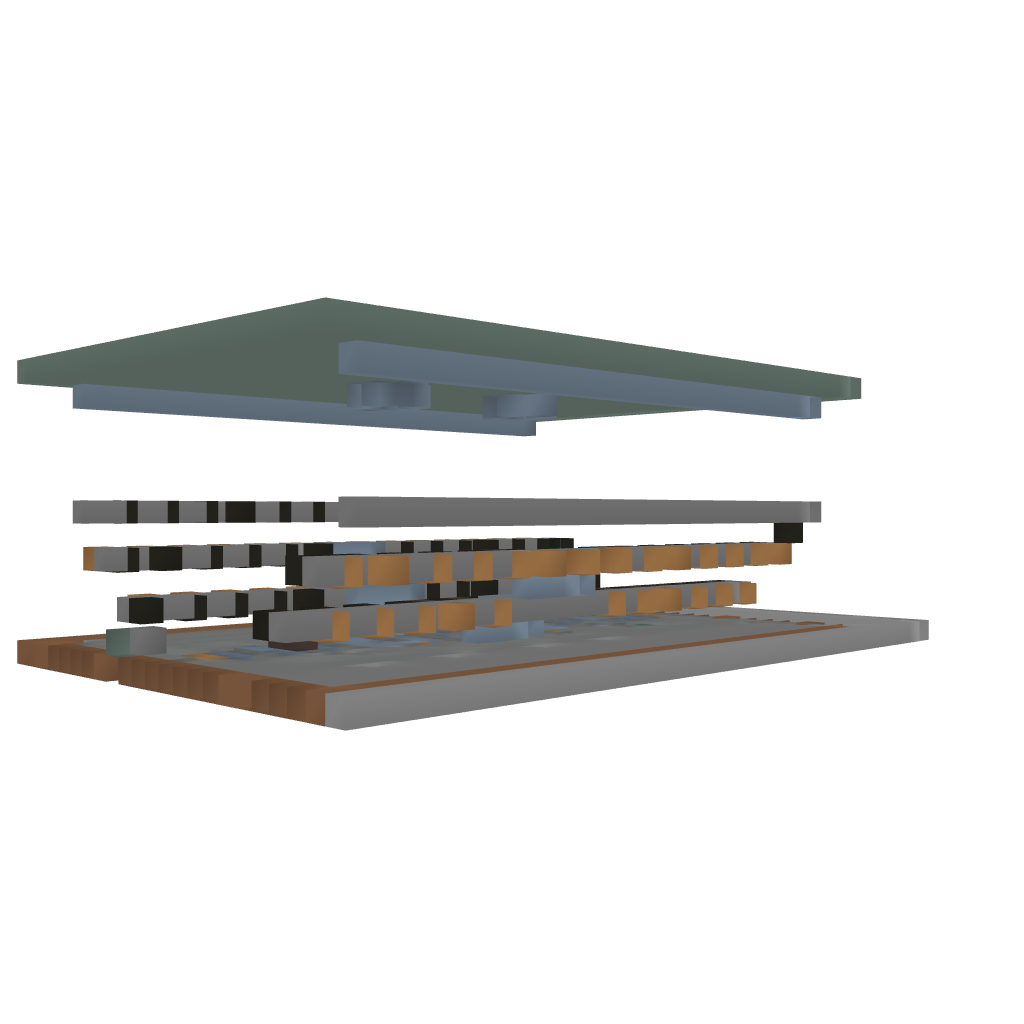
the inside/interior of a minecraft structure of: Shop For Servers